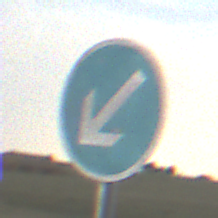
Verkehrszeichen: VorgeschriebeneVorbeifahrtLinks
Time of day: Night
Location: Outdoor (Nature)
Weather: Overcast
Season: NotSpecified
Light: Artificial